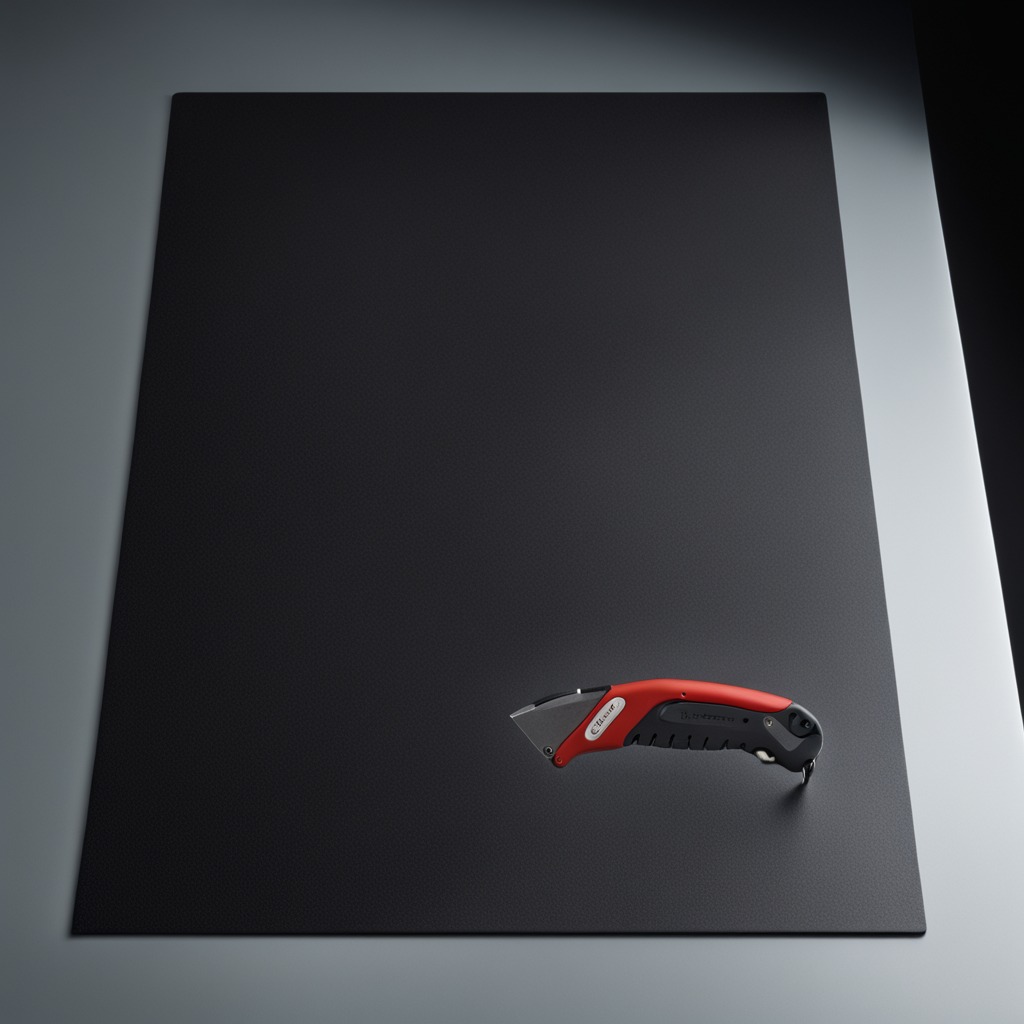
A utility knife is lying on the granite tabletop.